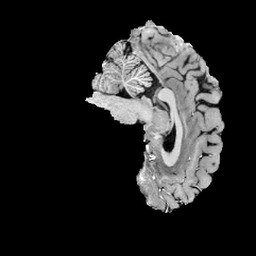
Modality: T1w
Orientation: sagittal
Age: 22
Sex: male
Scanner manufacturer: siemens
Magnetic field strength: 6.98 T
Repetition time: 6 s
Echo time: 0.00302 s